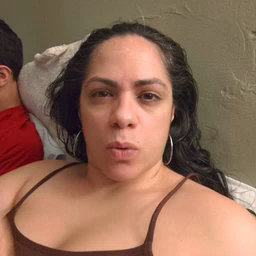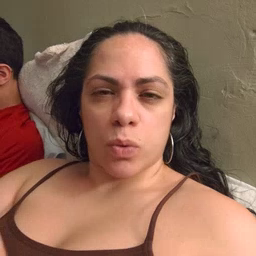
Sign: radio